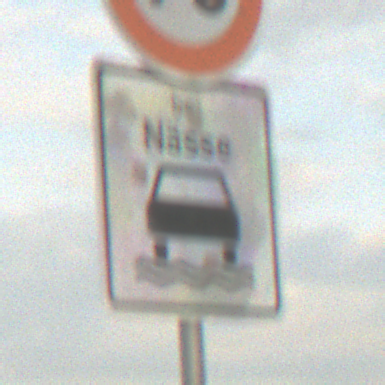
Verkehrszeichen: BeiNaesse
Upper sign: Geschwindigkeit90
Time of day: SunriseSunset
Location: Outdoor (RoadRail)
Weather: PartlyCloudy
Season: NotSpecified
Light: Natural